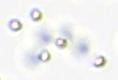
Label: Phaeocystis